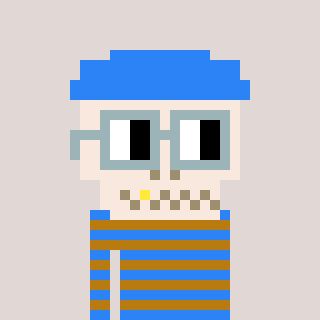
a pixel art character with square dark gray glasses, a skeleton-hat-shaped head and a gold-colored body on a warm background